You are looking at the short-time Fourier spectrogram of a bearing's acceleration signal. What is the most likely bearing condition (normal, inner_race, outer_race, ball)?
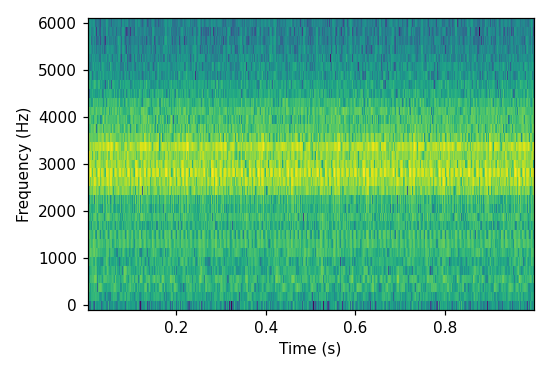
Answer: outer_race